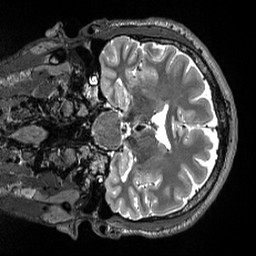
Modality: T2w
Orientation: coronal
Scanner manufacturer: siemens
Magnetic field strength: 3 T
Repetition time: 3.2 s
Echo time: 0.564 s